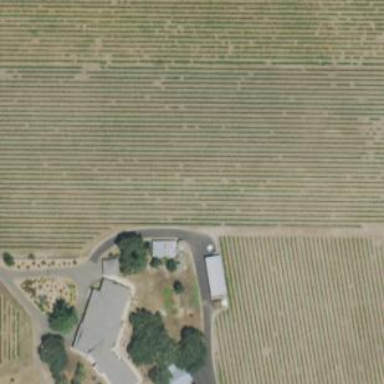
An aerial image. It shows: Vineyard growing wine grapes.